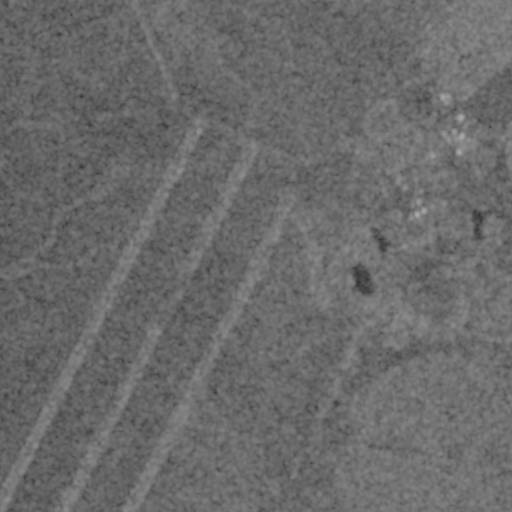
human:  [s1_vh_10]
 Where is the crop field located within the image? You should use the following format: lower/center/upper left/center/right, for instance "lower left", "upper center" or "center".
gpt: The crop field is located in the upper right of the image.
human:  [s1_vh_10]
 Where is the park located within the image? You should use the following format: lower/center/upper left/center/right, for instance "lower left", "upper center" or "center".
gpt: The park is located in the center right of the image.
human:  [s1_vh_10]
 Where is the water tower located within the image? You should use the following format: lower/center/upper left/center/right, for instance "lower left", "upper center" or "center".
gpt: The water tower is located in the upper right of the image.
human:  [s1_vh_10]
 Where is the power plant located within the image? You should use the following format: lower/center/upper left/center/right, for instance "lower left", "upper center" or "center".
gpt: There is no power plant in the image.

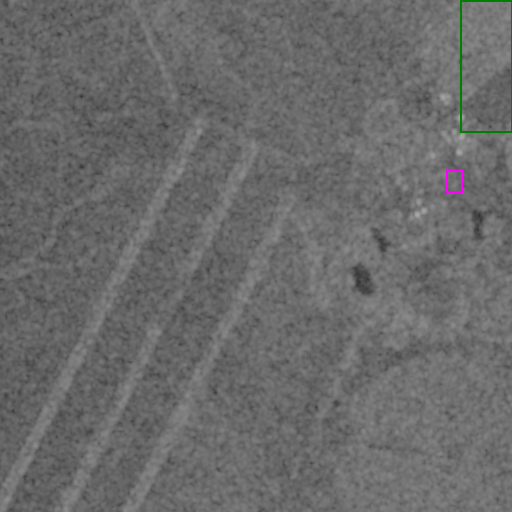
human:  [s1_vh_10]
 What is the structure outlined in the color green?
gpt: The structure outlined in green is a crop field.
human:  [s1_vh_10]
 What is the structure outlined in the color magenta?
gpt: The structure outlined in magenta is a park.
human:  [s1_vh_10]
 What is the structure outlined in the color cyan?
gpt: There is no cyan outline.